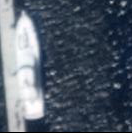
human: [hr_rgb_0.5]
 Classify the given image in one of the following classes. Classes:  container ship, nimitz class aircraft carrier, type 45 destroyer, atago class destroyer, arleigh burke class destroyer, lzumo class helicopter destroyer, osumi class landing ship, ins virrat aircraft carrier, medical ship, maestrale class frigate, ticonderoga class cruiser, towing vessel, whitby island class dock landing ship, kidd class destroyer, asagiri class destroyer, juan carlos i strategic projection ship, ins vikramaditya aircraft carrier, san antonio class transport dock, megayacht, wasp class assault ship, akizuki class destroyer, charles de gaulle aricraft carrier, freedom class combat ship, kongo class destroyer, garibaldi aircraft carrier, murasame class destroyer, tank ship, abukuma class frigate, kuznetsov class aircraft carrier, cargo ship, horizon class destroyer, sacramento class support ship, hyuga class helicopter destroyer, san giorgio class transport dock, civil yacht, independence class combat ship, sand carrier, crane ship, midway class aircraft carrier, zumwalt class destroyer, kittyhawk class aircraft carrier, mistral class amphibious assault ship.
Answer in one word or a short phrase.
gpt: Civil yacht